Question: I have a table with a div placed into it. The div is superimposed on top of several of the table cells (by design). But the border is still visible through the div, even though the div isn't transparent at all. Here is what it looks like:

Why is the border visible through the div? How would one go about preventing the border from showing through the div, and making the div completely transparent?
Here's a <URL> demonstrating it, and here's my html and css:
'''
<table class="mytable">
<tr>
<td>
<div style='height:64px' class='mydiv'>
</div>
</td>
</tr>
<tr>
<td>
</td>
</tr>
<tr>
<td>
</td>
</tr>
<tr>
<td>
</td>
</tr>
<tr>
<td>
</td>
</tr>
<tr>
<td>
</td>
</tr>
<tr>
<td>
</td>
</tr>
<tr>
<td>
</td>
</tr>
</table>
'''
:
'''
.mytable tr:nth-child(4n + 2) {
background-color: #9f9f9f;
}
.mytable th {
font-size: 10px;
height: 25px;
font-family: arial, tahoma;
font-weight: bold;
vertical-align: top;
text-align: center;
border-width: 1px;
border-color: #000000;
border-style: solid;
padding: 0px;
}
.mytable td {
height: 8px;
width: 80px;
border-bottom-style: dashed;
border-right-style: solid;
border-bottom-color: #666666;
border-right-color: #666666;
border-width: 1px;
padding: 0px;
margin-right: 1px;
position: relative;
}
.mydiv {
background-color: #FFFFFF;
border-style: solid;
border-color: #000000;
border-width: 1px;
text-align: center;
vertical-align: middle;
font-family: tahoma, arial;
font-size: 10px;
position: absolute;
top: 0px;
left: 0px;
width: inherit;
}
'''
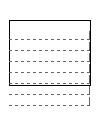
Answer: Just give'z-index: 1;' to '.mydiv'
Demo: <URL>